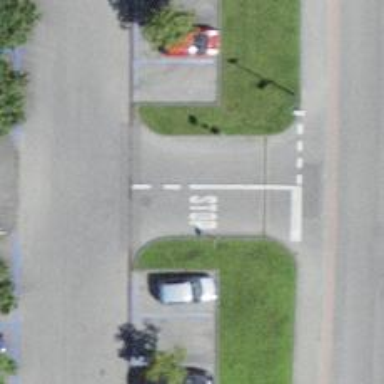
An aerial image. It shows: Parking aisle designated as service road.